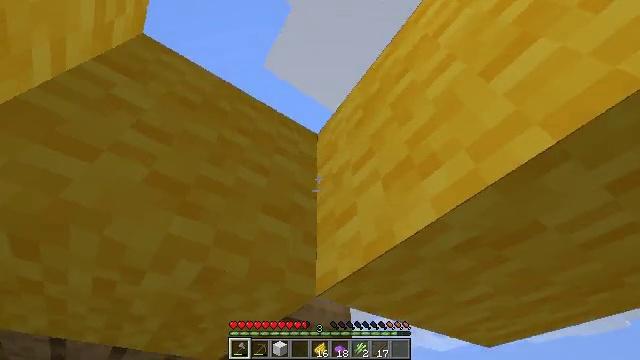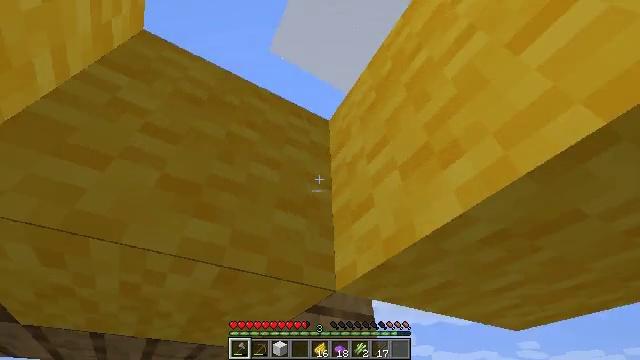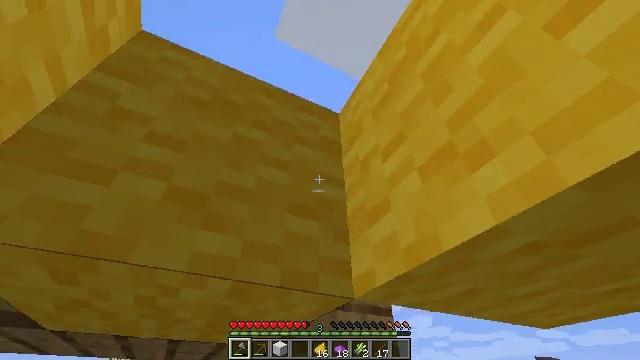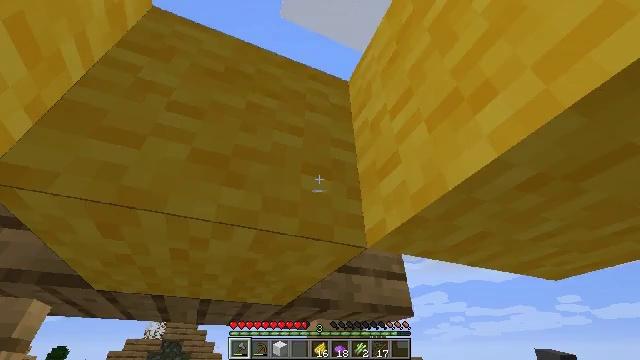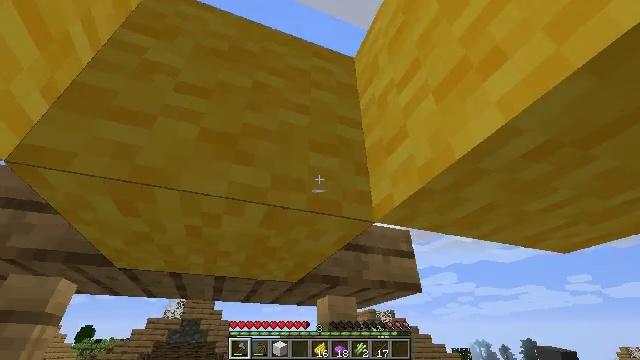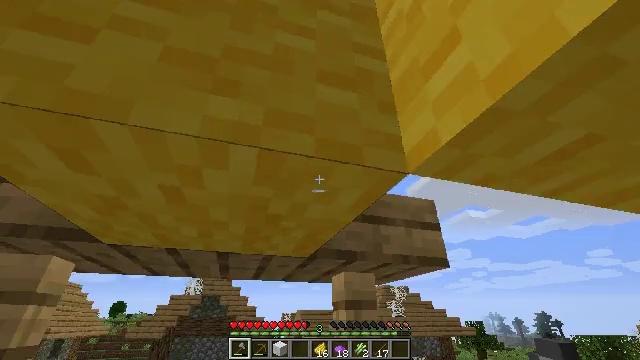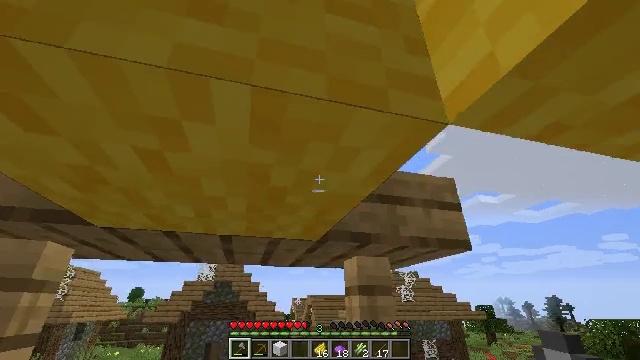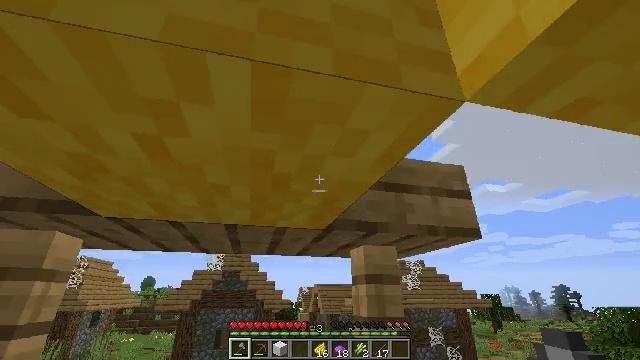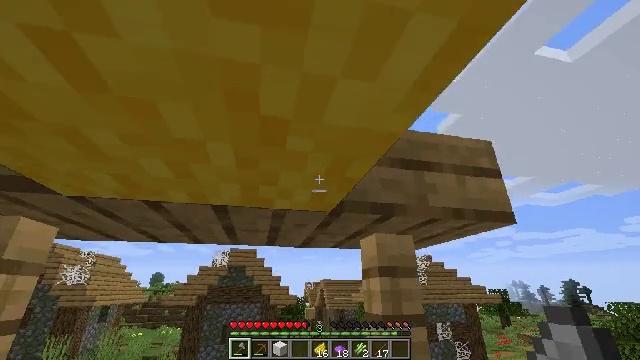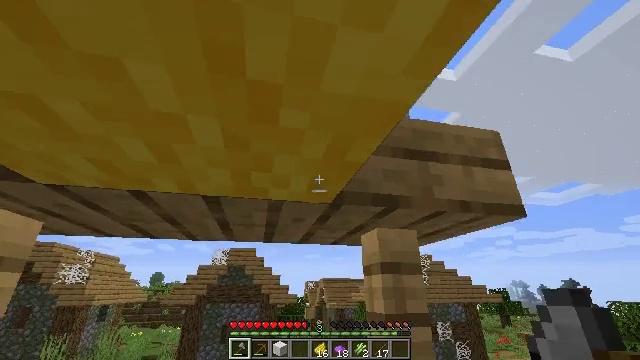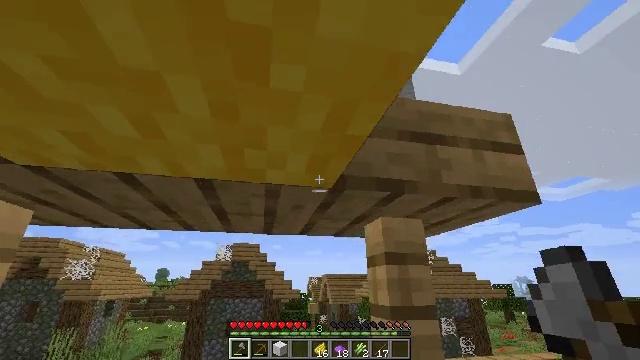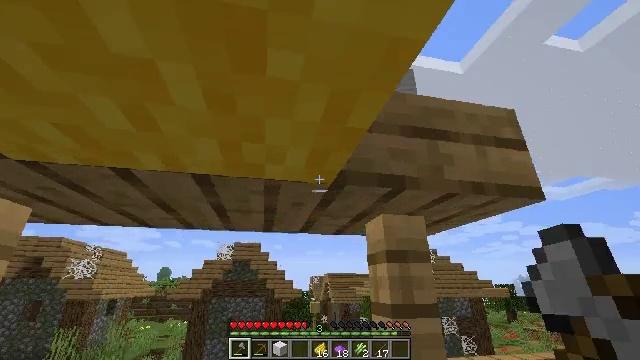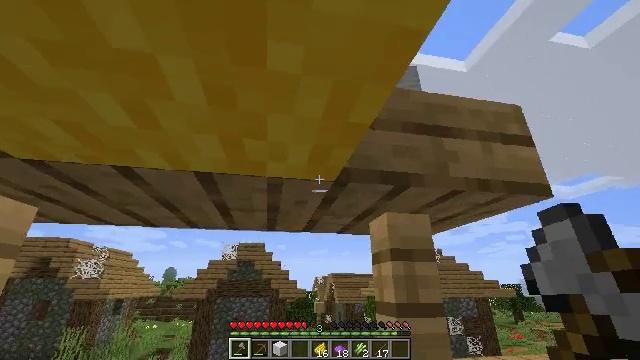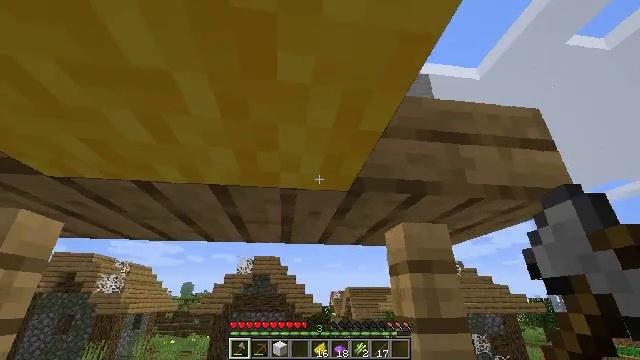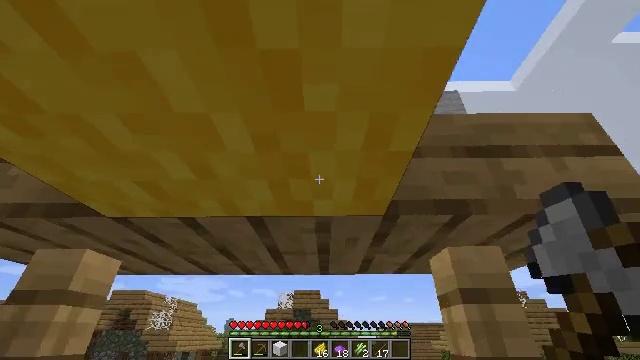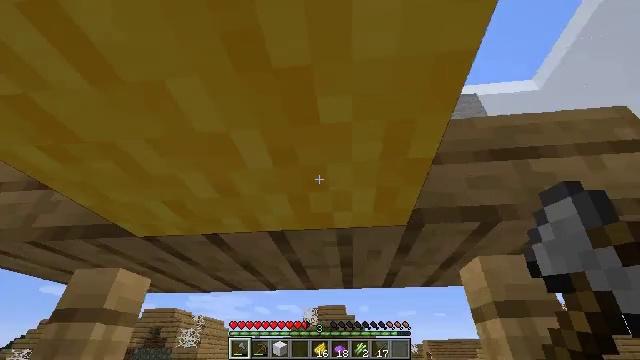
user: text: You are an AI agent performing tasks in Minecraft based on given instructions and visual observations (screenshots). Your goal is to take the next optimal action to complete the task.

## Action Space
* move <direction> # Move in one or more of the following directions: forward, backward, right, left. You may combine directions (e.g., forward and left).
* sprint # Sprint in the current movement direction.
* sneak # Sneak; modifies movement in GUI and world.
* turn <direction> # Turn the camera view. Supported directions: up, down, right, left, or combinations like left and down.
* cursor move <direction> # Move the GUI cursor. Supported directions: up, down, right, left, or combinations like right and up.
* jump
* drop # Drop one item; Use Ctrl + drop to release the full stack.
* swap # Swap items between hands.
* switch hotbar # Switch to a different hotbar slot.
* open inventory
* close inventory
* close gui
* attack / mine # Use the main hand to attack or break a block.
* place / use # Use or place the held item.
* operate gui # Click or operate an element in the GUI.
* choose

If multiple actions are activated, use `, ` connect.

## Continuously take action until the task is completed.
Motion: motion action
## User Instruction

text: Attack the yellow wool block to mine it.
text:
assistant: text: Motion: turn left and down, jump
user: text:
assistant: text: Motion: turn left and down, jump
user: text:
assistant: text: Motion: move forward, turn left and down, jump
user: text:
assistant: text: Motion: move forward, turn left and down, jump
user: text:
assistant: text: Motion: move forward, turn left and down, jump
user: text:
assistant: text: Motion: move forward, turn left and down, jump
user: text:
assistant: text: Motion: move forward, turn left and down
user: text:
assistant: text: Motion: turn left
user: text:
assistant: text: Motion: no_op
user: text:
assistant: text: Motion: no_op
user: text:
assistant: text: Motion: no_op
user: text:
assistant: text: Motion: no_op
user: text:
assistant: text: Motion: turn left and up
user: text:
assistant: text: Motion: turn left and up
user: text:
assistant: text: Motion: turn left and up
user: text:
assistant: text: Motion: turn left and up
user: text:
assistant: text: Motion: no_op
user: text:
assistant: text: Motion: no_op
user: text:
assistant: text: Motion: move left, turn right and up
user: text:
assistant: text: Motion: move left, turn right and up
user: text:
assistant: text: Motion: turn right and up
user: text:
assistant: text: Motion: turn right and up
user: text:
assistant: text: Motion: turn right and up
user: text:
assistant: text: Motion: turn up
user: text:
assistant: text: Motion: no_op
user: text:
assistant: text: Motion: turn right
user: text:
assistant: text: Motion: turn right
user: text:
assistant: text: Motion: turn right
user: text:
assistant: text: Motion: move right
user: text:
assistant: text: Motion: move right